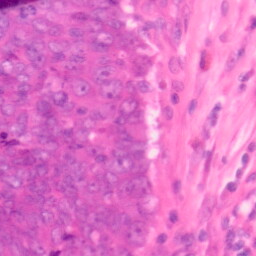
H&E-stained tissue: Colon